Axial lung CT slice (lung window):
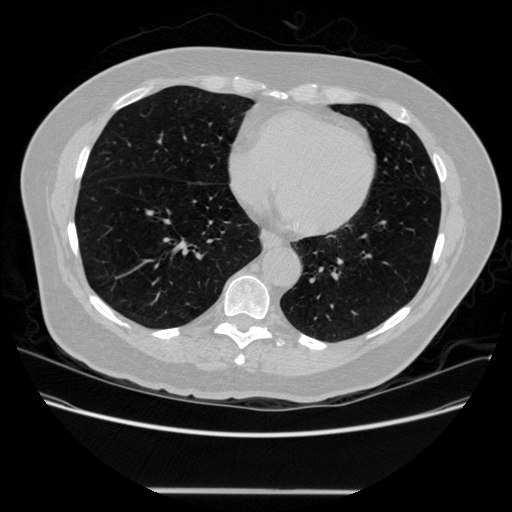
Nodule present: no